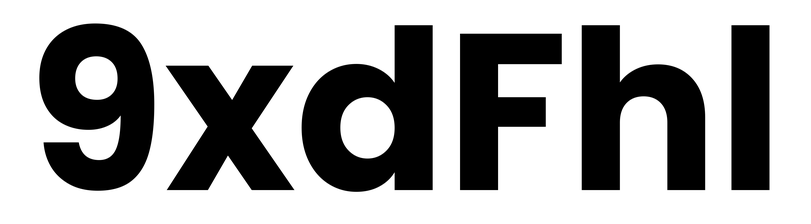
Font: Poppins-Bold